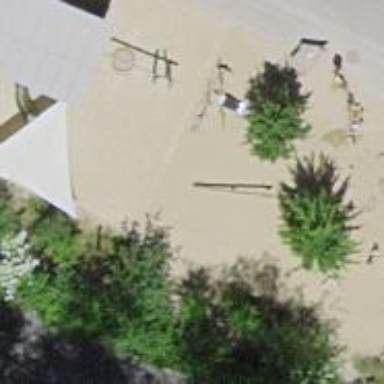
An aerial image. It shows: Seesaw in the playground.